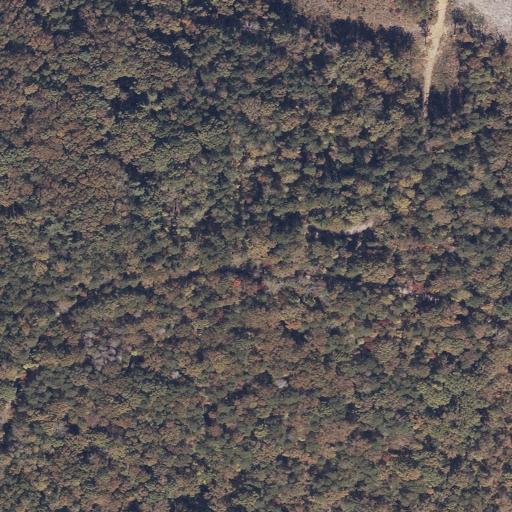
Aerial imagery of mountain in Alabama named Balls Mountain containing deciduous forest, mixed forest, open development, grassland, and evergreen forest